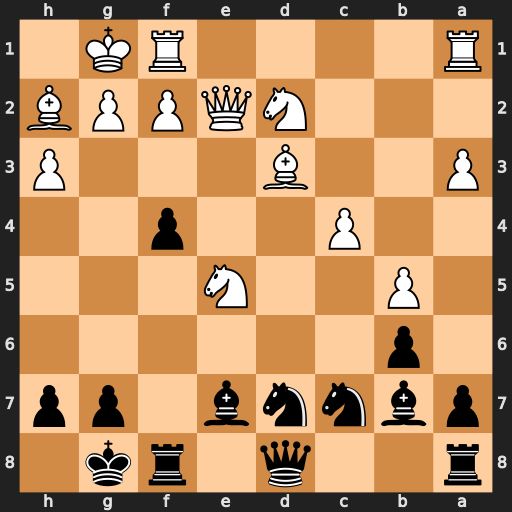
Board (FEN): r2q1rk1/pbnnb1pp/1p6/1P2N3/2P2p2/P2B3P/3NQPPB/R4RK1
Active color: b
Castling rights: -
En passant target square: -
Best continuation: Nxe5 Qxe5 Bf6 Bxh7+ Kxh7